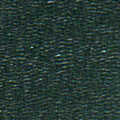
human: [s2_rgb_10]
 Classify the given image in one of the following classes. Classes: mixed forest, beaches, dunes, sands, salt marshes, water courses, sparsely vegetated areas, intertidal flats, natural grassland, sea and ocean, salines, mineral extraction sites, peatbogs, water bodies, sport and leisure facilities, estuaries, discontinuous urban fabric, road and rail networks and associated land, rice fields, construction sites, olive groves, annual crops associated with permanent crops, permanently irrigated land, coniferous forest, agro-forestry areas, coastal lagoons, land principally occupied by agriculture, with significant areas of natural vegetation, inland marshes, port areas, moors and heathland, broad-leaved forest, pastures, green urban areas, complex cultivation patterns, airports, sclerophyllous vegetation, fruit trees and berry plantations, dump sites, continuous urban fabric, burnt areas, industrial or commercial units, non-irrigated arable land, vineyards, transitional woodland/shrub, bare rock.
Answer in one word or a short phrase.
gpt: sea and ocean